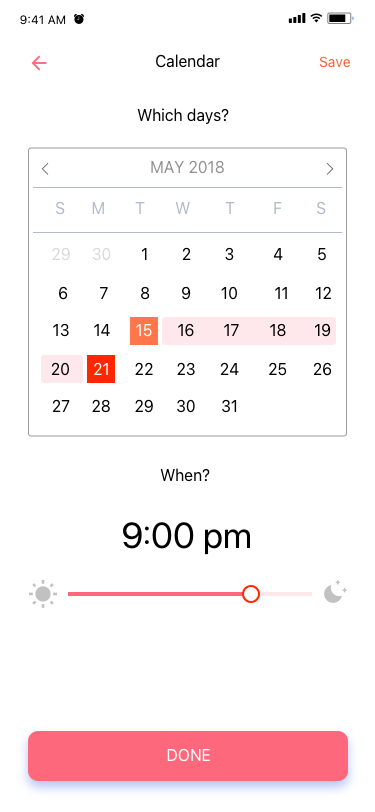
Text in this UI design:
Calendar
Save
Which days?
When?
9:00 pm
DONE
9:41 AM
MAY 2018
S
29
6
13
20
27
M
30
7
14
21
28
T
1
8
15
22
29
W
2
9
16
23
30
T
3
10
17
24
31
F
4
11
18
25
S
5
12
19
26